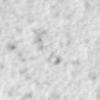
Label: no_change